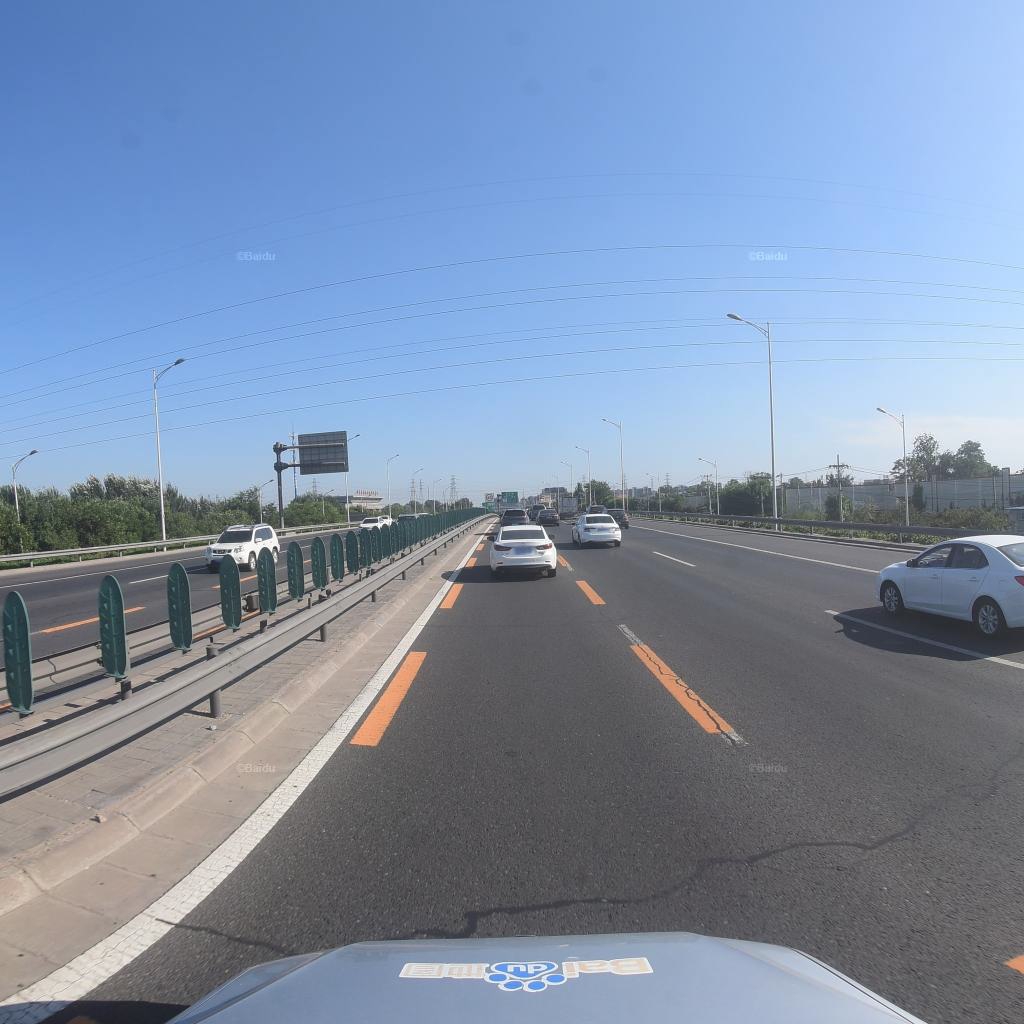
Region: Fengtai
Road damage annotations: transverse patch, longitudinal patch, transverse patch, transverse patch, longitudinal patch